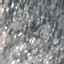
Land use / land cover: HerbaceousVegetation